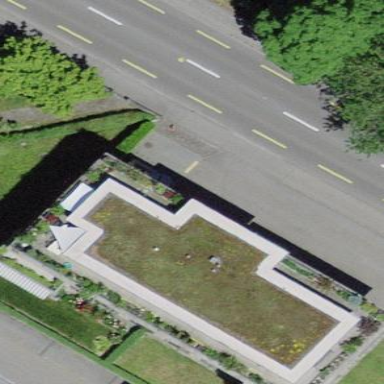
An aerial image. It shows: Building with apartments and flat roof.